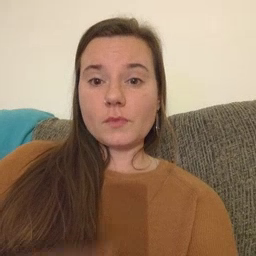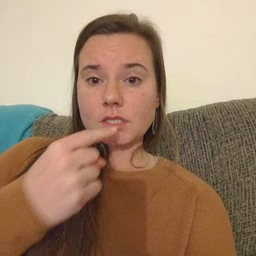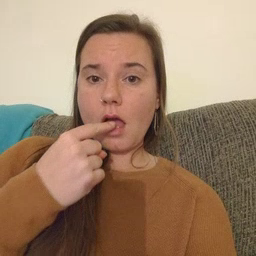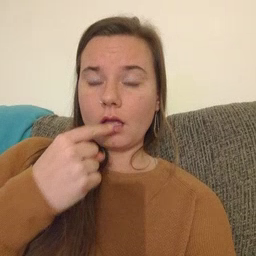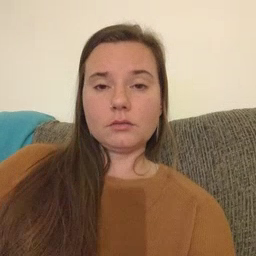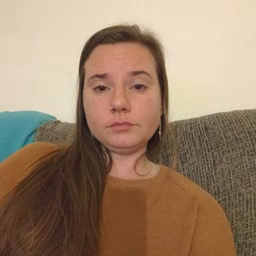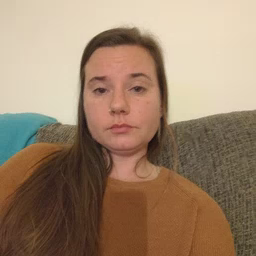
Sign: tongue